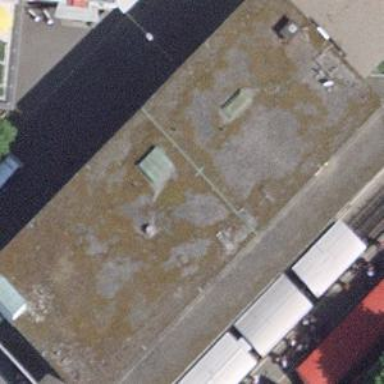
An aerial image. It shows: Train station building.